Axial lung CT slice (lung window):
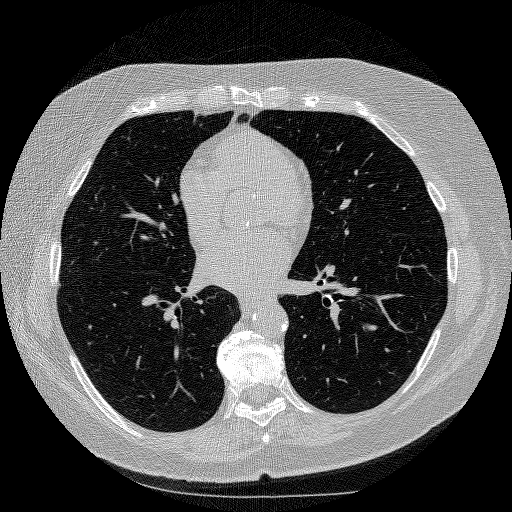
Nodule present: no